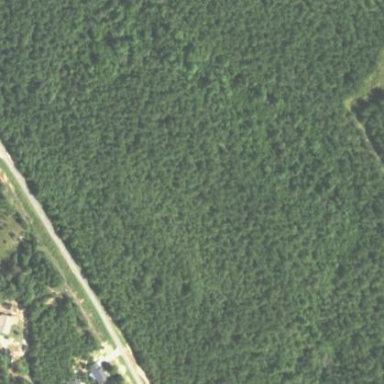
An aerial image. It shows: Forest area predominantly covered with needle-leaved trees.